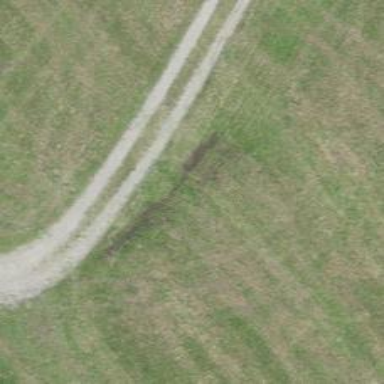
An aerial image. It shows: Gravel track with track type of grade3.